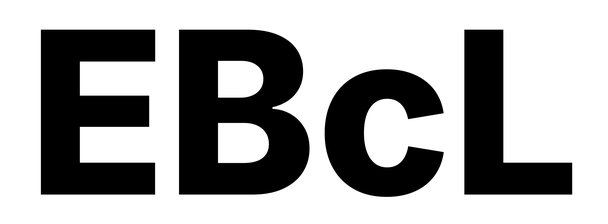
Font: Inter_ExtraBold